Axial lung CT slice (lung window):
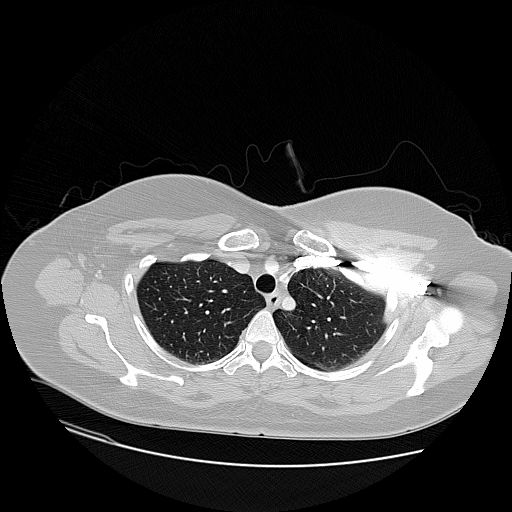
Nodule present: no